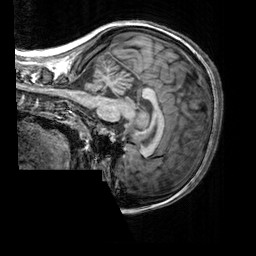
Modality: T1w
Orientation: sagittal
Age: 23
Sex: female
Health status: healthy
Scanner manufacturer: siemens
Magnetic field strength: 3 T
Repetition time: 2.3 s
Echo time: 0.00303 s